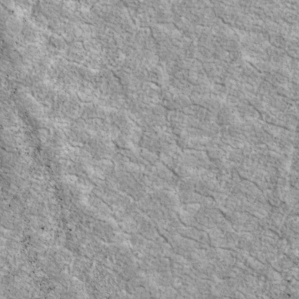
Label: non_frost